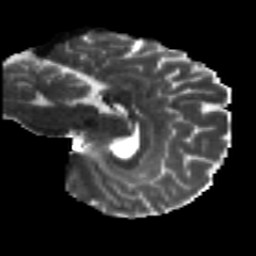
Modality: T2w
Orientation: sagittal
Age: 26
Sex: male
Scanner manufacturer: siemens
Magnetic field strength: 3 T
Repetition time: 8.8 s
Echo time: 0.085 s